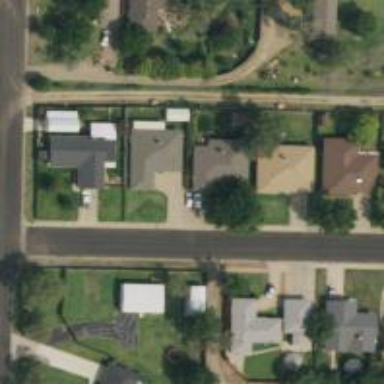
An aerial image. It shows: Residential road.